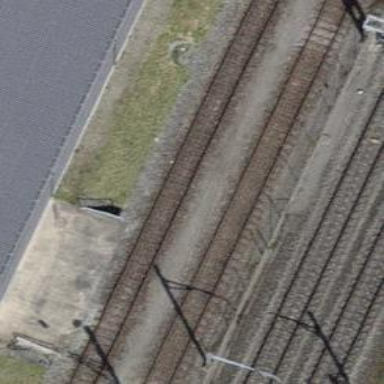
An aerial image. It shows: Railway line with contact line electrification. This is spur service line.